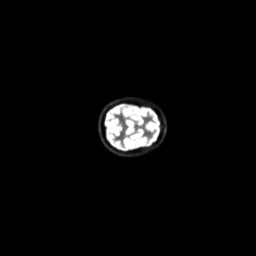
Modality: PET
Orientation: axial
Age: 36
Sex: female
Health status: ill